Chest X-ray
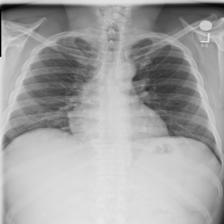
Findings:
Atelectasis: negative
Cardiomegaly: negative
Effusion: negative
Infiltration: negative
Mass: negative
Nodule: negative
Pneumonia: negative
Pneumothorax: negative
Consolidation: negative
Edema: negative
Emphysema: negative
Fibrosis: negative
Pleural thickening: negative
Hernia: negative